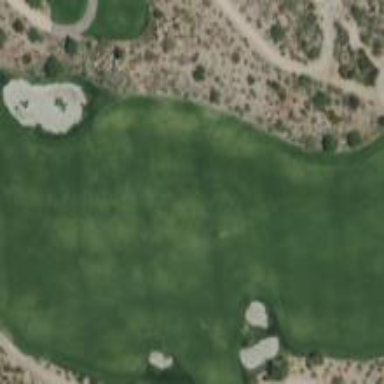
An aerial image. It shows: Golf fairway in the image.